Question: I have recorded WiFi CSI sensor data 5000 packets in 5 seconds(5000 packets x 57 subcarriers). But due to dynamic hardware configuration sometimes I only receive 4998 x 57. I want to add and estimate 2 rows so that my original design has consistent 5000 rows x 57 columns.

As you can see some data are 5000x57, and some are 4998x57.
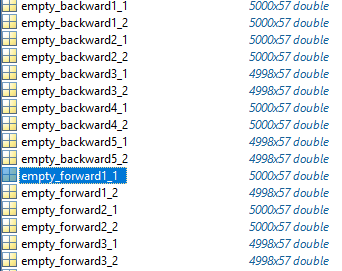
Answer: You can achieve your desired output using 'mean()'-function combined with the concatenation operator '[]' and the 'repmat()' like this:
'''
A=randi(100,4998,57);
A=[A;repmat(mean(A),2,1)];
'''
Most of the functions in Matlab that take arrays as an input will calculate for each column except if the input array hast just 1 row. So does the mean function and you can just append means output to your arrays.
If you show me the code that you used to import the data, I might be able to help you create a cleaner data structure and thus be able to automatically process all of your arrays. The way the data is currently designed it's only possible to do this with dynamic variable names which is considered bad programming practice.